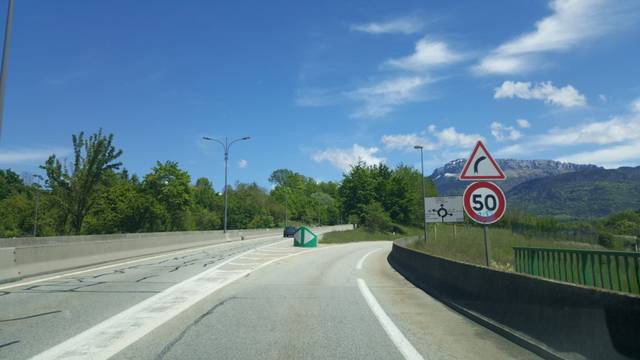
Region: France
Coordinates: 45.937, 6.137